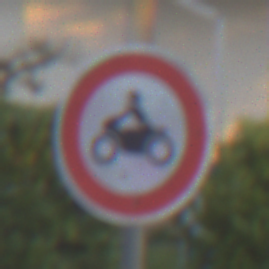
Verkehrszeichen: VerbotKraftraeder
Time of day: SunriseSunset
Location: Outdoor (Urban)
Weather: Clear
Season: NotSpecified
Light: Natural